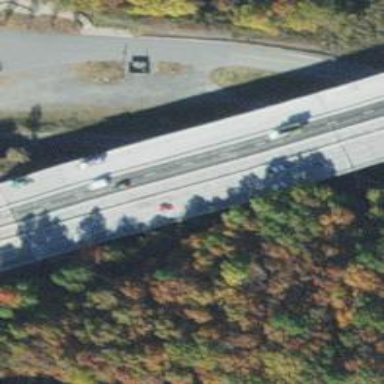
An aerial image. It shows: Beam-structured bridge on motorway.